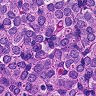
Metastatic tissue present: yes